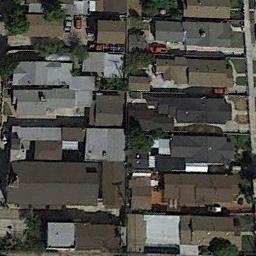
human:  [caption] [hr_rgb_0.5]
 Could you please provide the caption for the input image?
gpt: The dense residential is next to some trees and cars .

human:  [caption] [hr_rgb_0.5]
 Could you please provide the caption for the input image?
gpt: There are many roads and neatly arranged houses and trees in densely populated areas .

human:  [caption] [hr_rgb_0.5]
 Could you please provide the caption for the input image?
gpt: A dense residential area has lots of houses of different sizes .

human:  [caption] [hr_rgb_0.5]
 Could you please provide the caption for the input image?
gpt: Most of the houses in the residential area are red .

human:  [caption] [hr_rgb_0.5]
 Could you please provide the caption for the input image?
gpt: There are brown and gray buildings on a dense residential area .